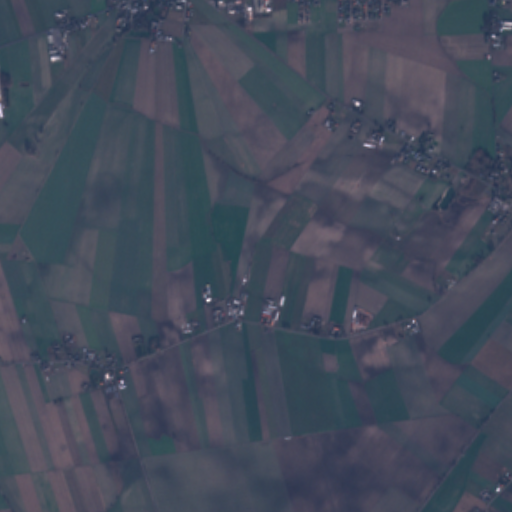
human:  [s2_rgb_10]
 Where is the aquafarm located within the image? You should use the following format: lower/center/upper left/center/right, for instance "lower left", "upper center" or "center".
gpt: The aquafarm is located in the lower left of the image.
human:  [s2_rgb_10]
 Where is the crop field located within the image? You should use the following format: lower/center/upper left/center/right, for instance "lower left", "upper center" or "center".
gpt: The crop field is located in the lower of the image.
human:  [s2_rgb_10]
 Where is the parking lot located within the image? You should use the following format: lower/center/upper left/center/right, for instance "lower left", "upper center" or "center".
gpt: The parking lot is located in the upper left of the image.
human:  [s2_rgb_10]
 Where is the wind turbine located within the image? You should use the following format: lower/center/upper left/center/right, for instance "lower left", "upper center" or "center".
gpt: The wind turbine is located in the center right of the image.
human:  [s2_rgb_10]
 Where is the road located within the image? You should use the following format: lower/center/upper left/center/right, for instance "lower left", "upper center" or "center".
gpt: There is no road in the image.